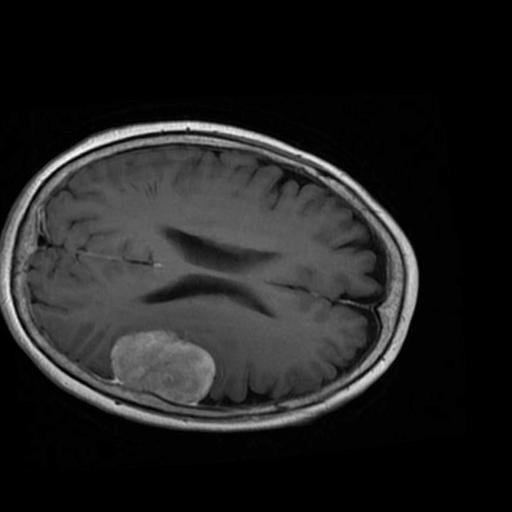
Label: brain_menin